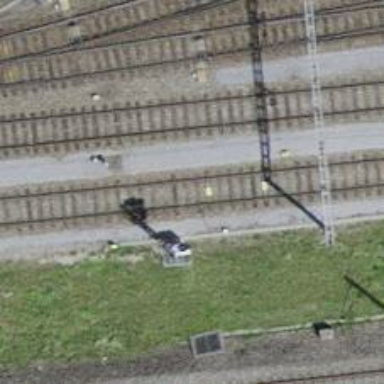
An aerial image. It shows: Railway signal.